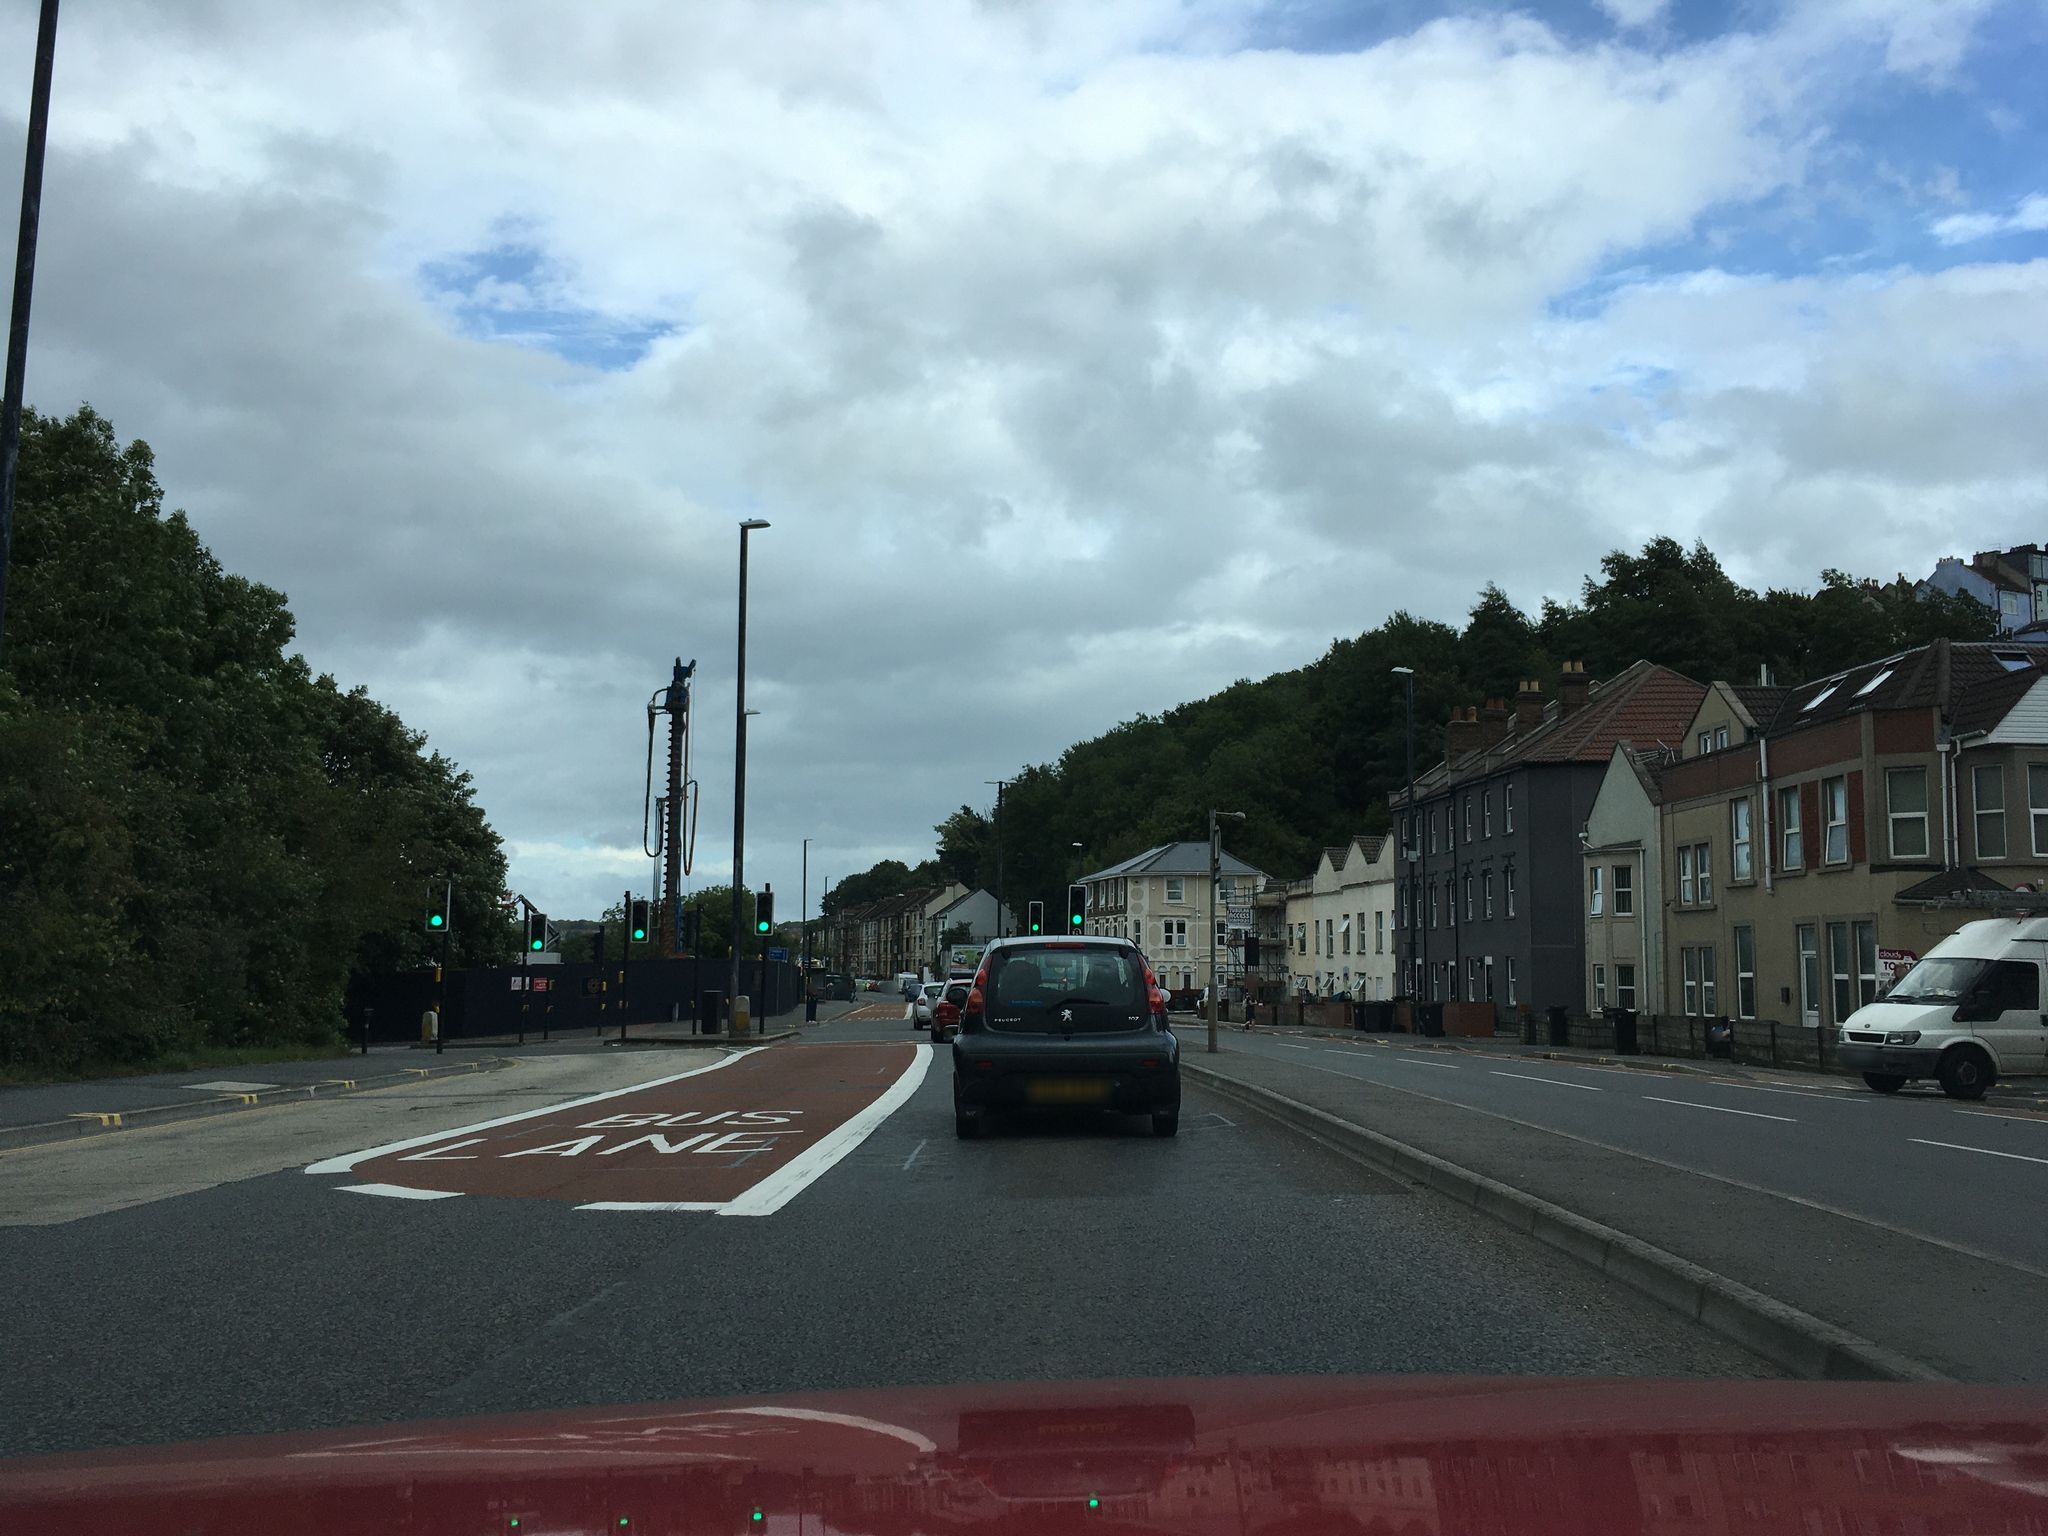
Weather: cloudy
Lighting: day
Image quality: good
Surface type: driving surface
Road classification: trunk, tertiary
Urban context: urban centre
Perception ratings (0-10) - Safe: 5.4, Lively: 6.57, Beautiful: 8.15, Boring: 1.37, Depressing: 5.57, Wealthy: 4.98